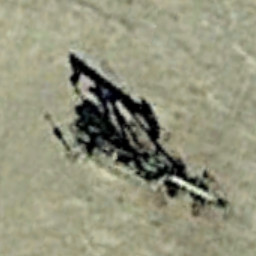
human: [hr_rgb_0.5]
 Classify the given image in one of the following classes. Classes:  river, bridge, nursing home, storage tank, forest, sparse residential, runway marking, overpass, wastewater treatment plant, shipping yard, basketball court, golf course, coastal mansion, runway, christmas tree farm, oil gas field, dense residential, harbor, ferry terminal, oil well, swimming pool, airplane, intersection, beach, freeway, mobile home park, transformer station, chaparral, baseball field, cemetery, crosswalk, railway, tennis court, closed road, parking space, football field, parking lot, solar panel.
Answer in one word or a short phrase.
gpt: oil well